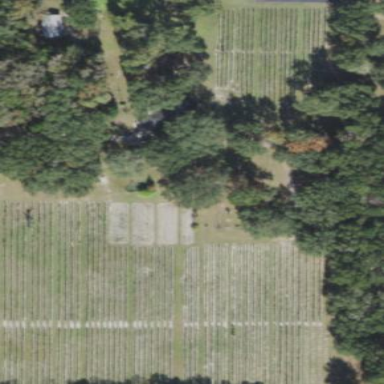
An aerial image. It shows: Plant nursery cultivating trees.